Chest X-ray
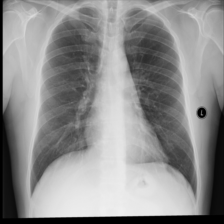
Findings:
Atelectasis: negative
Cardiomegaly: negative
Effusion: negative
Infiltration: positive
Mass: negative
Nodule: negative
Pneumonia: negative
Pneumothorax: negative
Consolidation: negative
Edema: negative
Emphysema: negative
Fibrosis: negative
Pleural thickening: negative
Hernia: negative